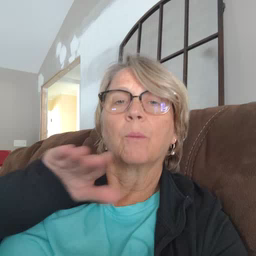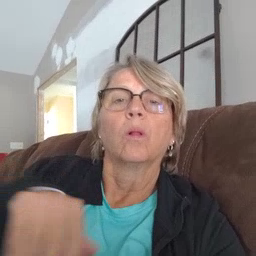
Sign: pool